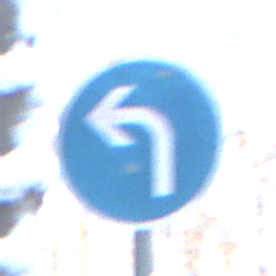
Verkehrszeichen: VorgeschriebeneFahrtrichtungLinks
Umgebung: Outdoor, Nature
Tageszeit: MorningAfternoon
Wetter: Clear
Licht: Natural
Jahreszeit: Winter
Kontrast: LowContrast